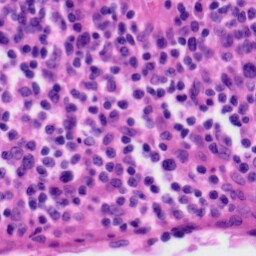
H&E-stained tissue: Tonsil